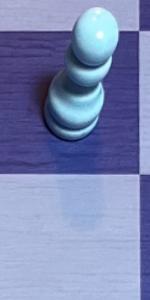
Label: Empty